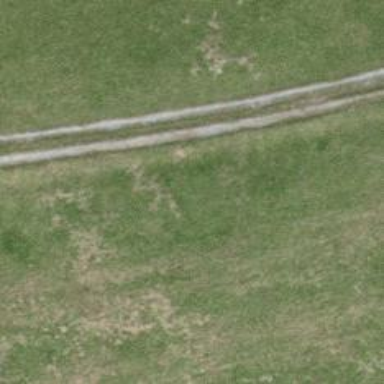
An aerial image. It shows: Track road with grade3 tracktype.